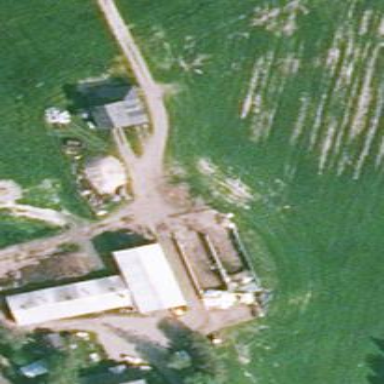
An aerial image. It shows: Farmyard area.